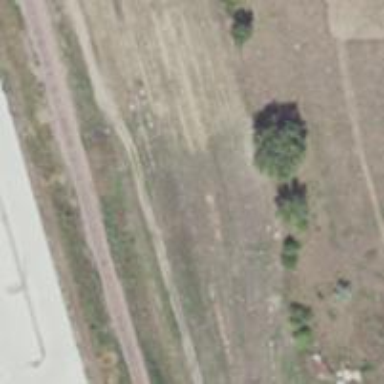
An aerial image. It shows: Railway yard used for servicing trains.